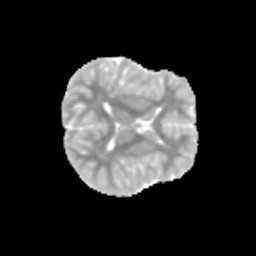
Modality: MD
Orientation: axial
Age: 10
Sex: female
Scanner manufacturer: siemens
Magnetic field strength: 3 T
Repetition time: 3.8 s
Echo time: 0.07 s